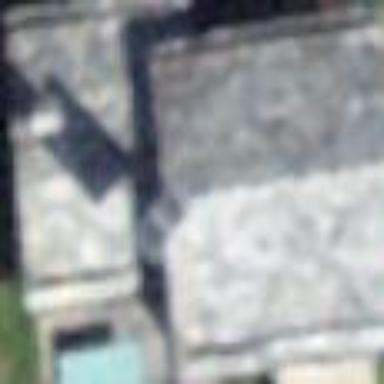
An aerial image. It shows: Building.